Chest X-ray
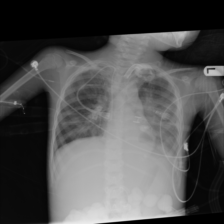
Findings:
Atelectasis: negative
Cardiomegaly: negative
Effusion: negative
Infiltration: positive
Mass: negative
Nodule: negative
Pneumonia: negative
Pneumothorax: negative
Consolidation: negative
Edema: negative
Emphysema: negative
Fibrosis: negative
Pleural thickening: negative
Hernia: negative